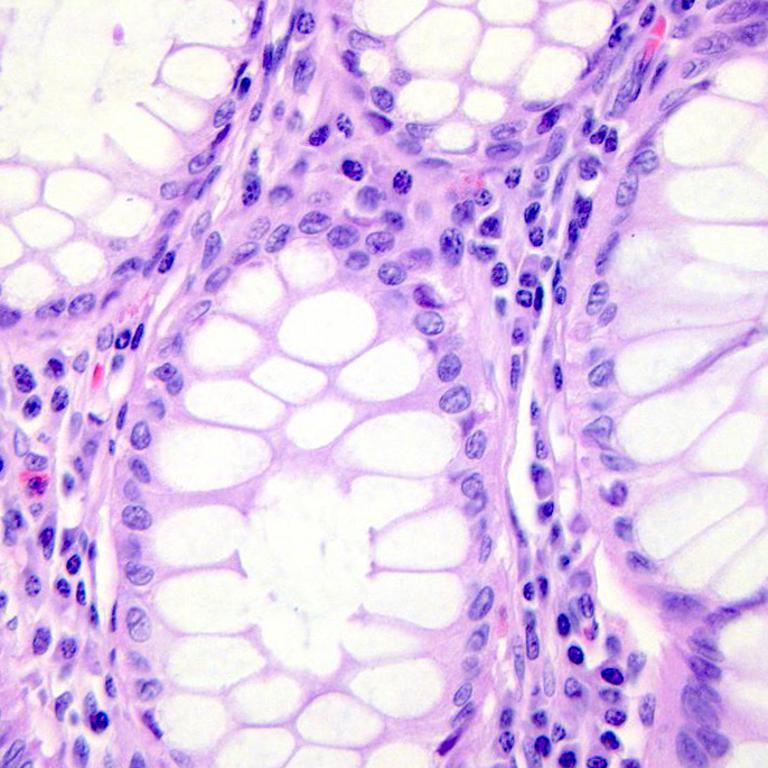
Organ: colon
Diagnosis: benign